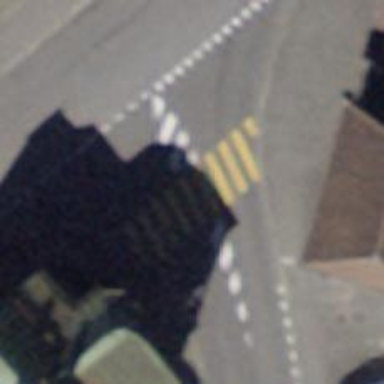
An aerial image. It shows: Marked crossing on the road.